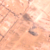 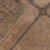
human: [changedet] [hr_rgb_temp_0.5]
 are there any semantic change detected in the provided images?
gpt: A road crossing appeared in the not urbanized area.